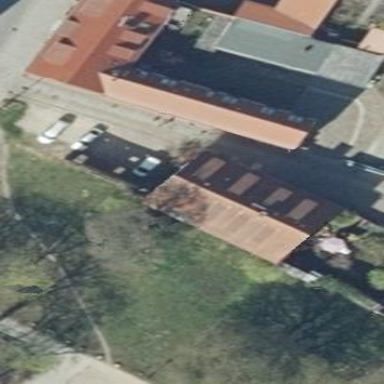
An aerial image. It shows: Historic residential building with gabled roof made of red roof tiles.